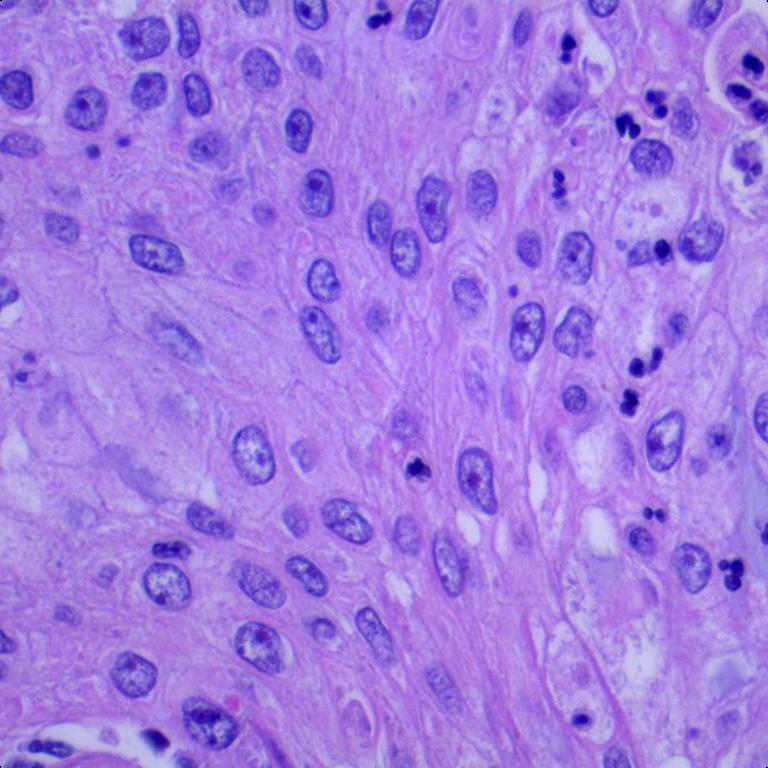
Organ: lung
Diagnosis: squamous carcinomas